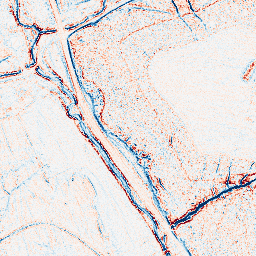
Category: edge_preserving
Decomposition family: anisotropic_diffusion
Decomposition parameters: iterations: 10
kappa: 50
gamma: 0.05
Upsampling method: quartic
Upsampling parameters: scale: 2
Upsampling scale: 2